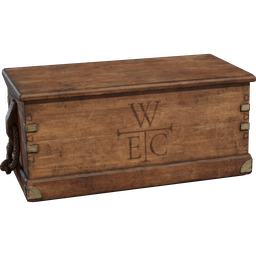
Label: furniture